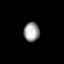
Tissue: lung
Cell type: T cells
Senescence score: 0.2254
Nuclear area (px): 290
Mean DAPI intensity: 160.438